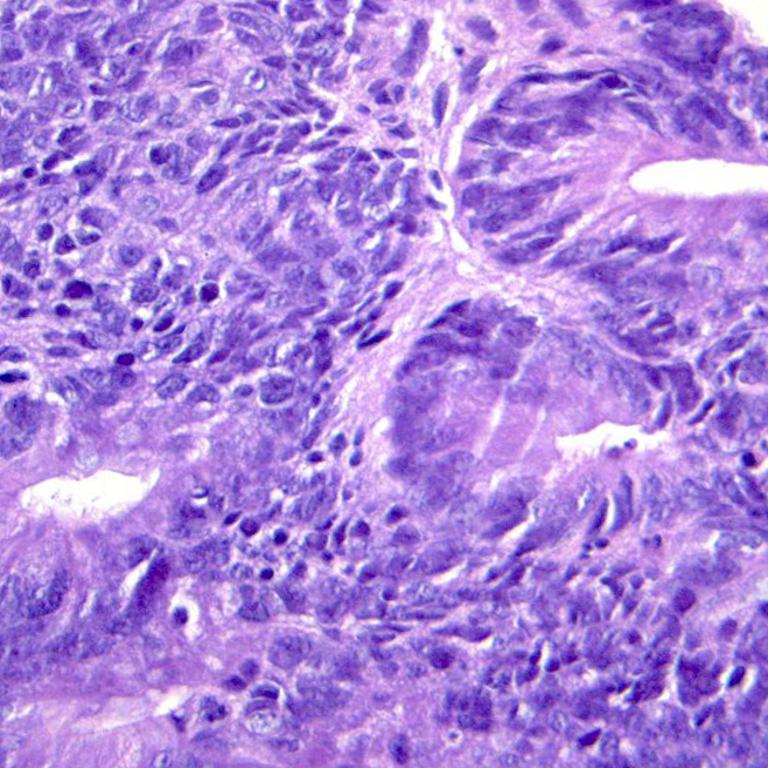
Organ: colon
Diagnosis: adenocarcinomas